Question: I recently decided to use Laravel and tried to create a test application to see how it works. I ran
'''
laravel new appName
'''
and got this error:
'''
Parse error: parse error, expecting "identifier (T_STRING)"' or '"variable
(T_VARIABLE)"' or ''{'' or ''$'' in /Users/ramibazzi/testApp/artisan on line 31
Script php artisan clear-compiled handling the post-install-cmd event returned
with an error
[RuntimeException]
Error Output:
run-script [--dev] [--no-dev] [-l|--list] [script] [args1] ... [argsN]
'''
Here's a screenshot:

What is this error and how can I fix it?
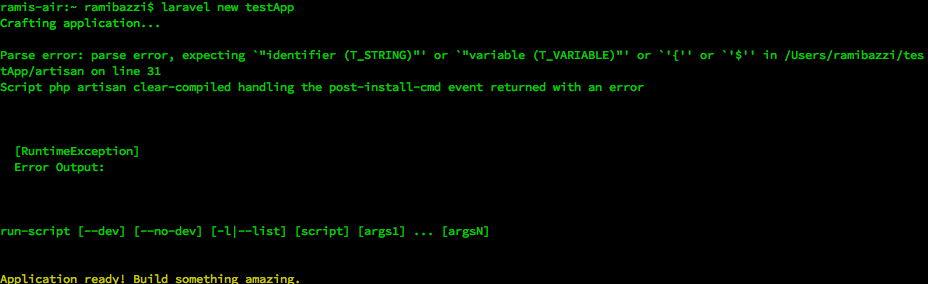
Answer: You're running a version of PHP below 5.5. The <URL> reads:
'''
$kernel = $app->make(Illuminate\Contracts\Console\Kernel::class);
'''
This is illegal in PHP 5.4. The feature being used here, <URL>, was added in PHP 5.5; prior to that, trying to use 'class' as a static property was a syntax error.
At the time of writing, the Laravel <URL> list the minimum version of PHP required to run Laravel as 5.5.9. Upgrade PHP to version 5.5.9 or later, and try again.